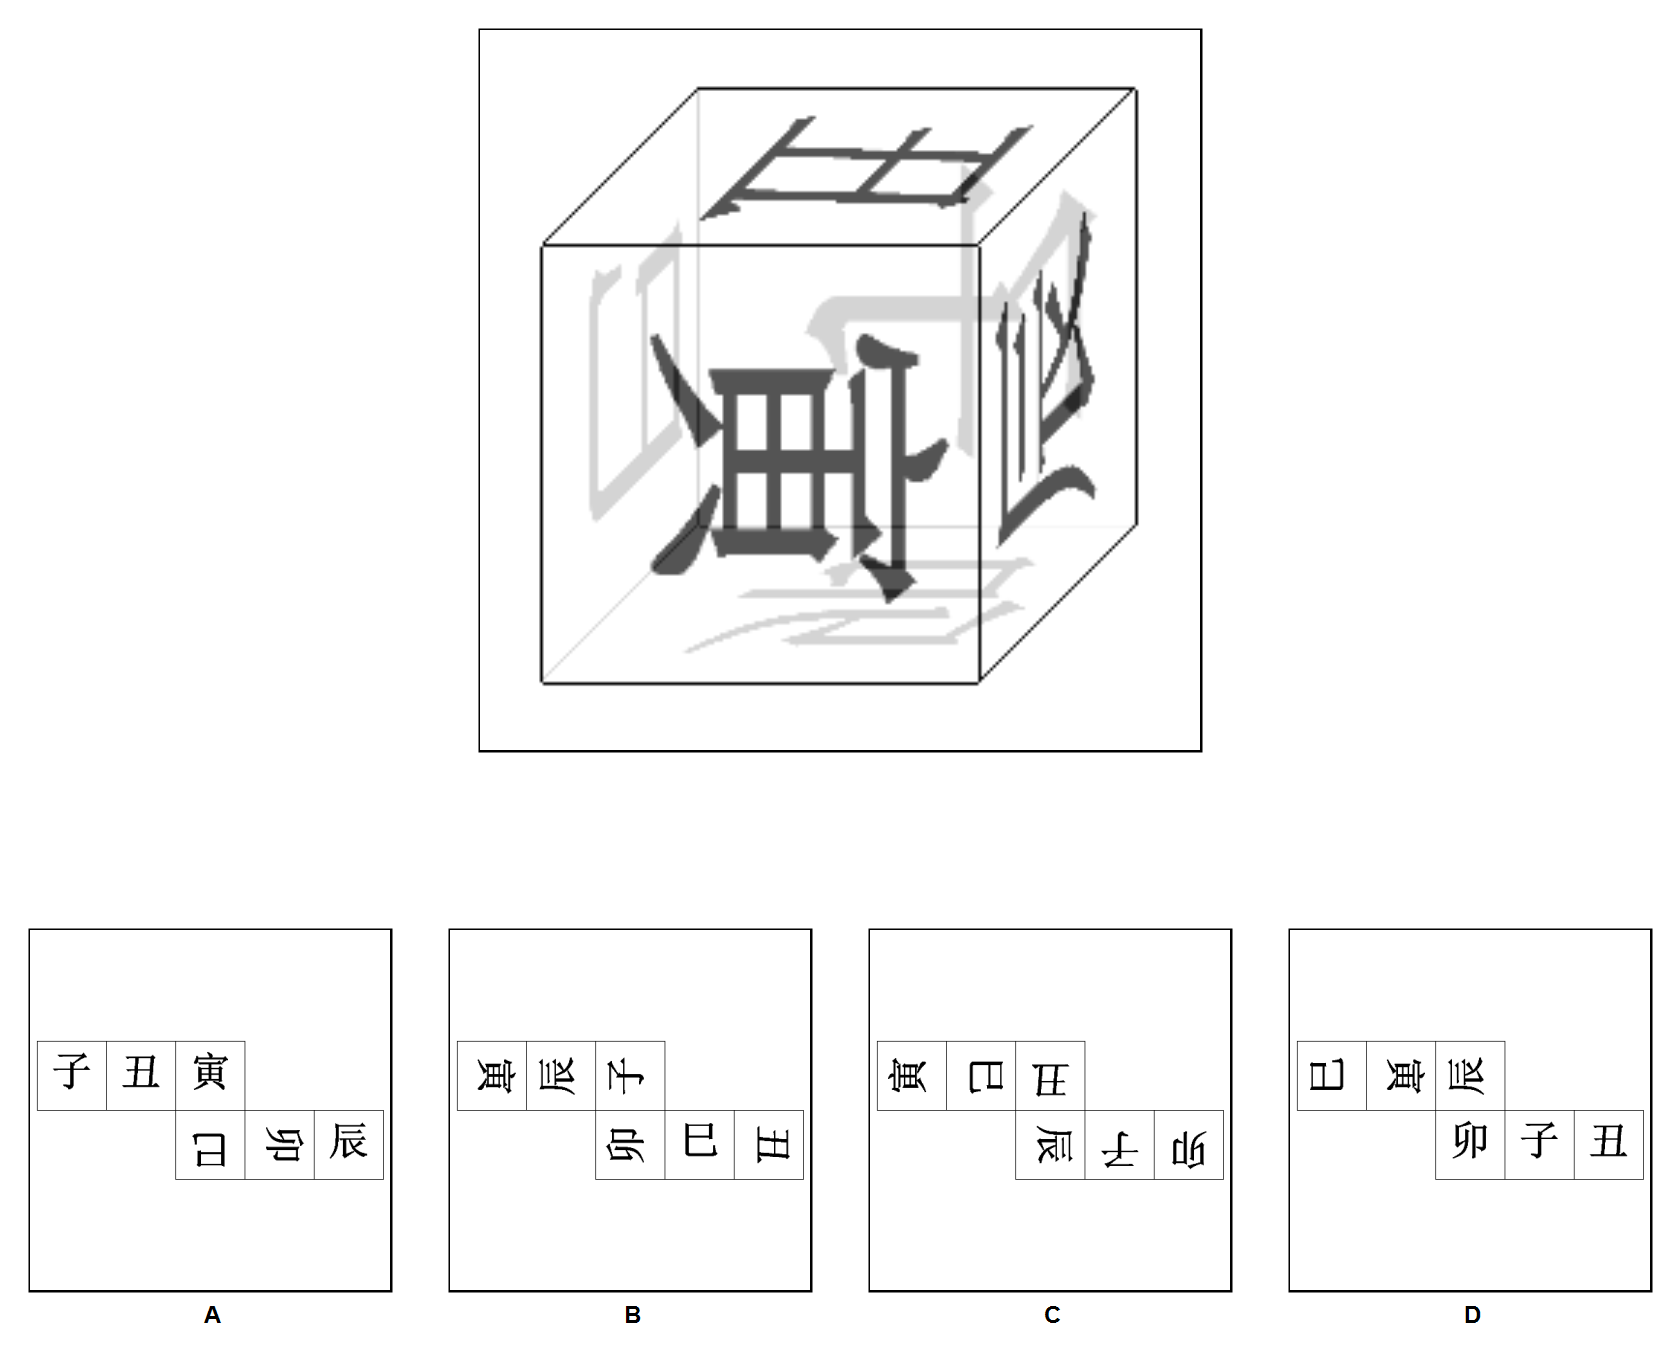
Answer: C